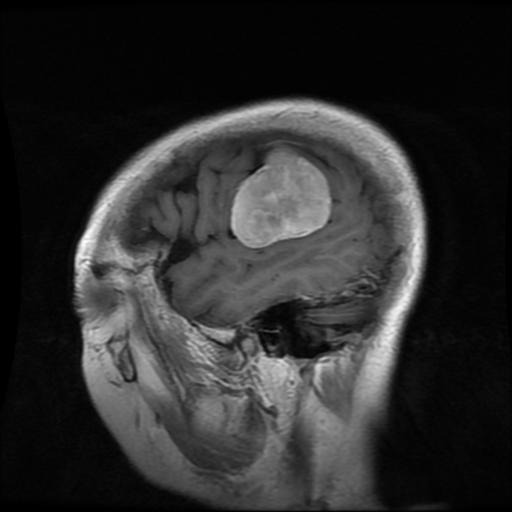
Label: meningioma